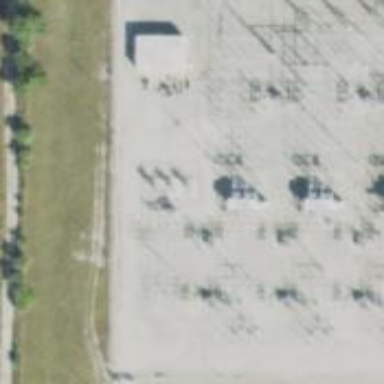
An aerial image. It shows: Switch used for power control.